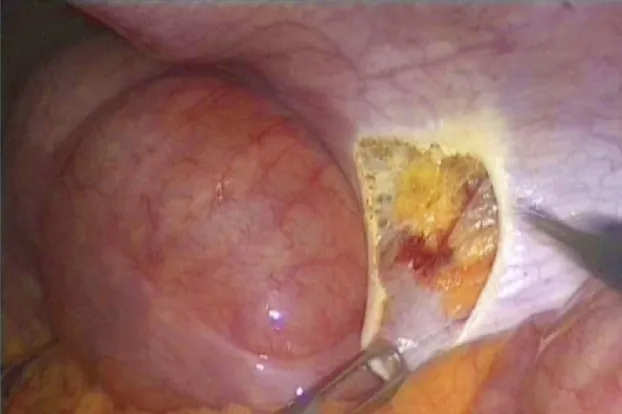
Spleen.
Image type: medical_photograph (other_medical_photograph)